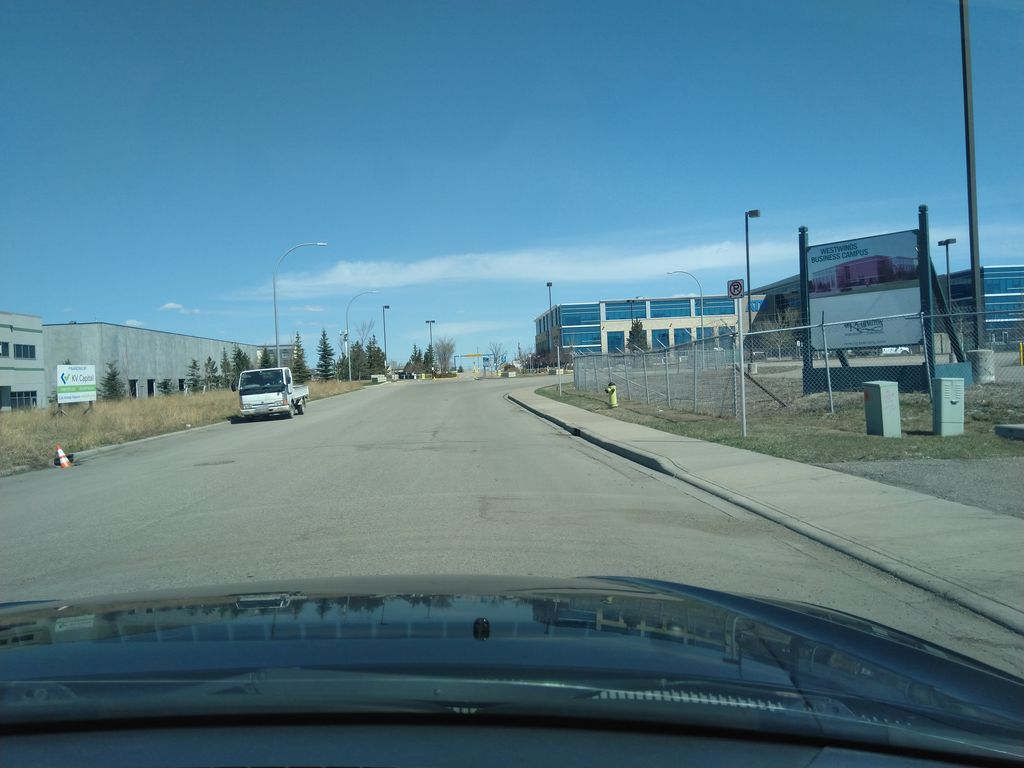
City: calgary